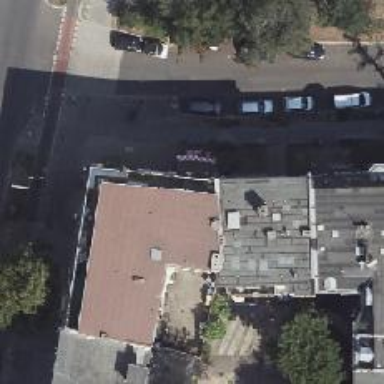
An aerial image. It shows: Restaurant.